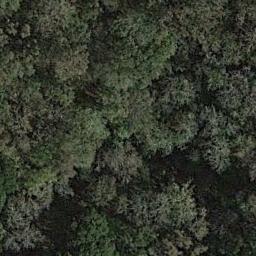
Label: forest